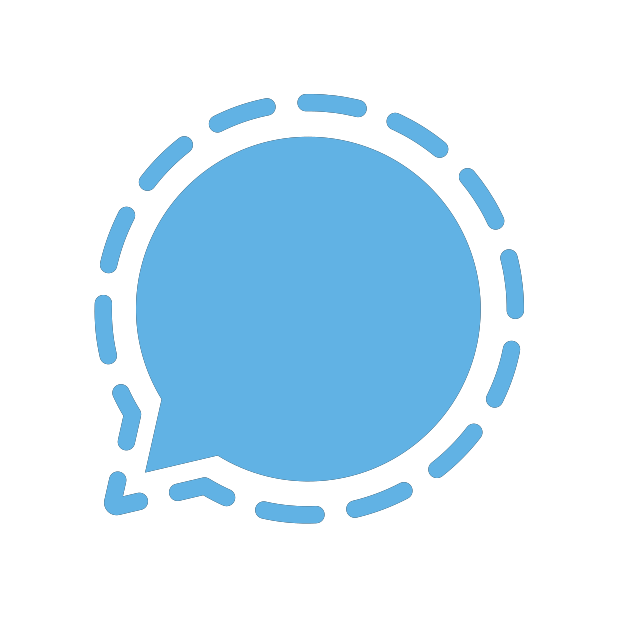
signal